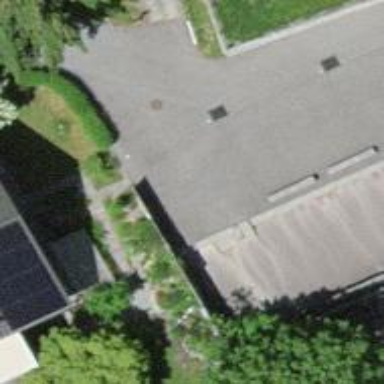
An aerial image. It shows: Set of concrete steps.